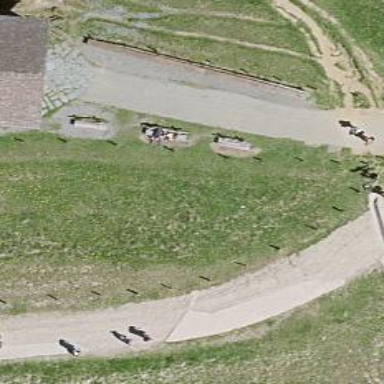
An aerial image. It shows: Brown bench in the vicinity.